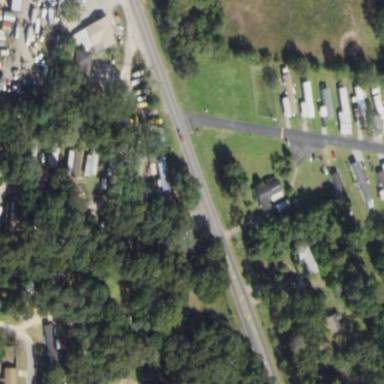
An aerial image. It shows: Residential area known as trailer park.